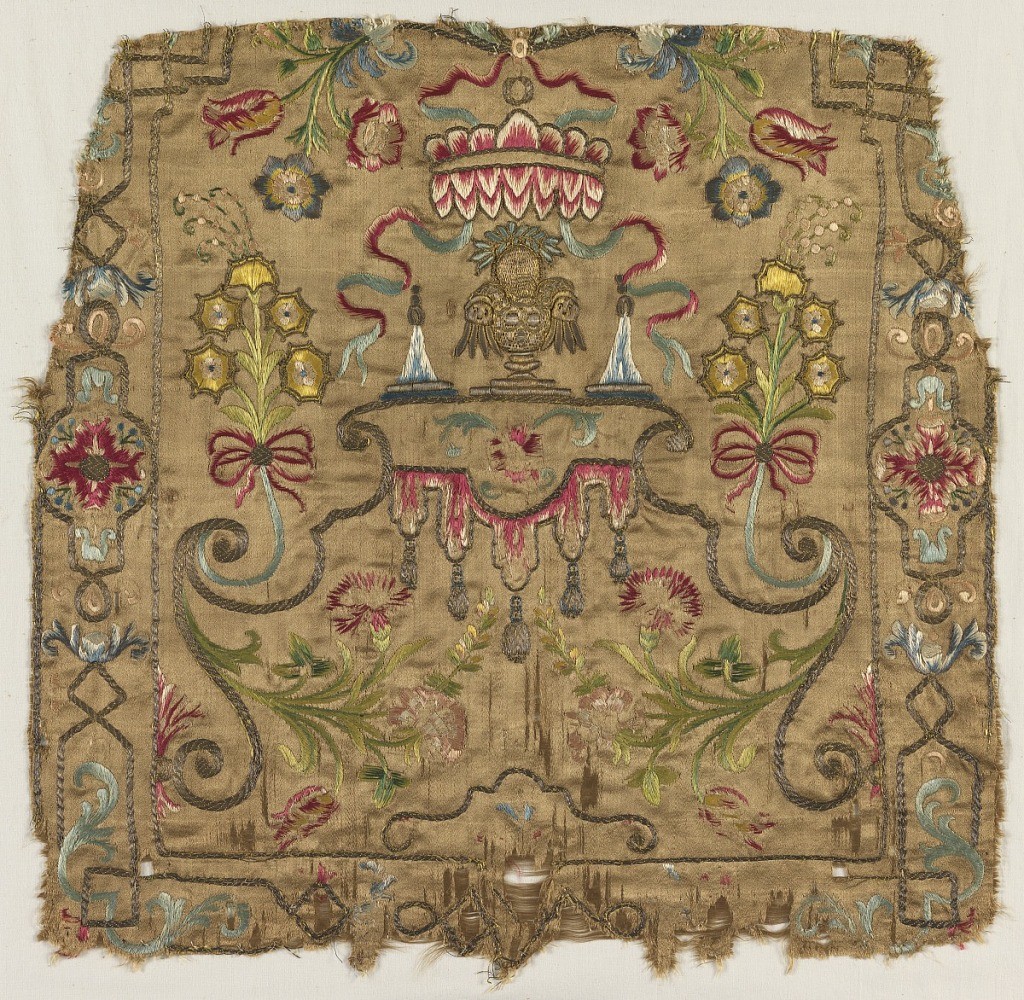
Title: Fragment
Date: early 18th century
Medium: silk and metallic embroidery on silk foundation Technique: embroidered on satin weave
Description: Fragment showing an urn on a bracket under a canopy surrounded by flowers and leaves with ribbons.